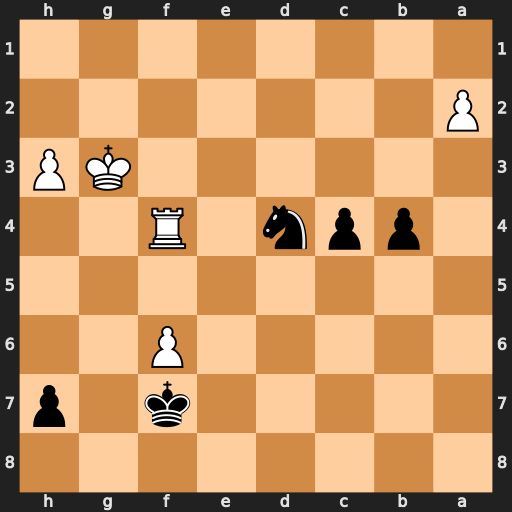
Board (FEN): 8/5k1p/5P2/8/1ppn1R2/6KP/P7/8
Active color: b
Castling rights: -
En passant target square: -
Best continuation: Ne2+ Kf2 Nxf4